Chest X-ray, PA view. Patient: 30 years old, sex F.
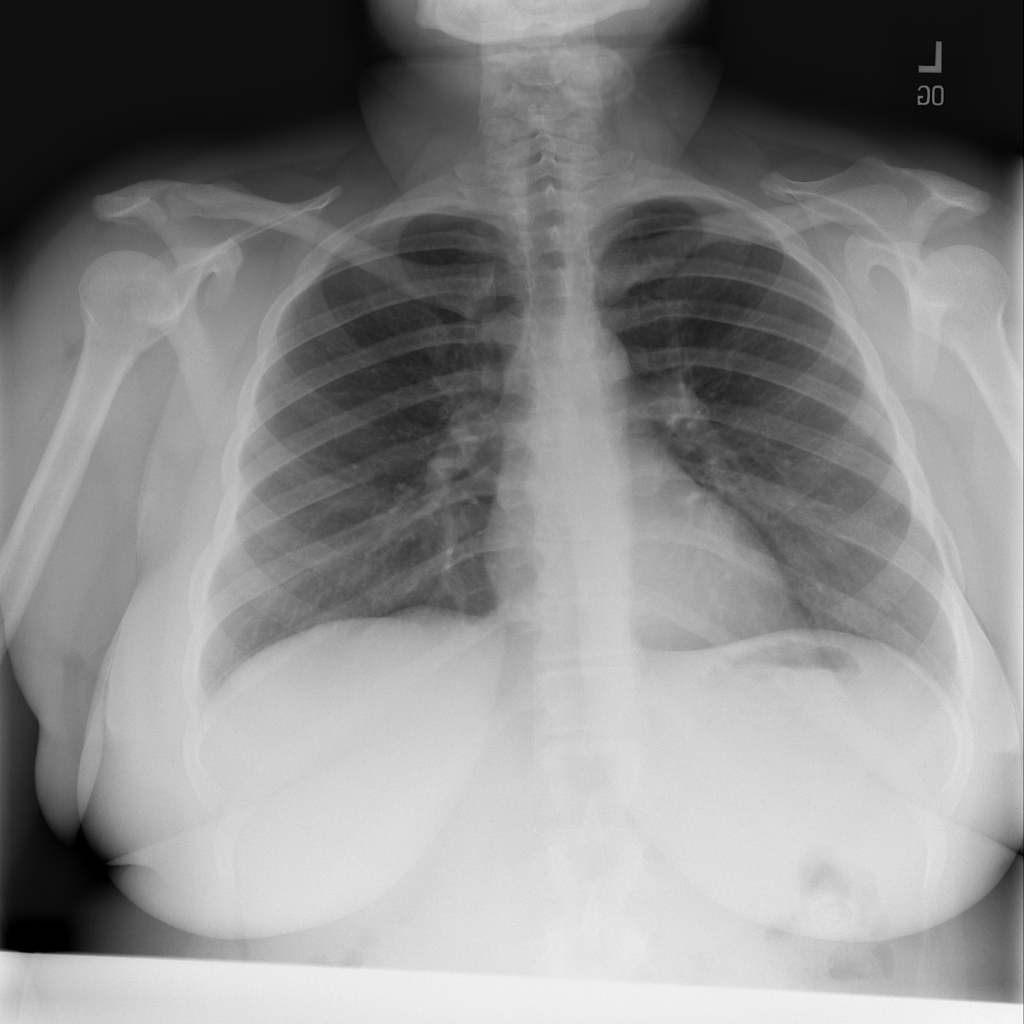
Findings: No Finding